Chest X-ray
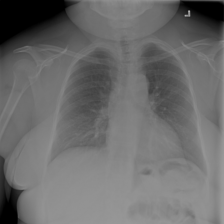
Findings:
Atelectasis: negative
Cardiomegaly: negative
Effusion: negative
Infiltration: negative
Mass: negative
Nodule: negative
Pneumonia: negative
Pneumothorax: negative
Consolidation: negative
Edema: negative
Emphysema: negative
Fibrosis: negative
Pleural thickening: negative
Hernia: negative